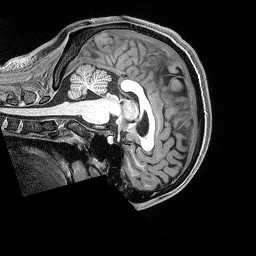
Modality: T1w
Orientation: sagittal
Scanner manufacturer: siemens
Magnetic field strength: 3 T
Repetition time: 2.5 s
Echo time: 0.0029 s